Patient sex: M
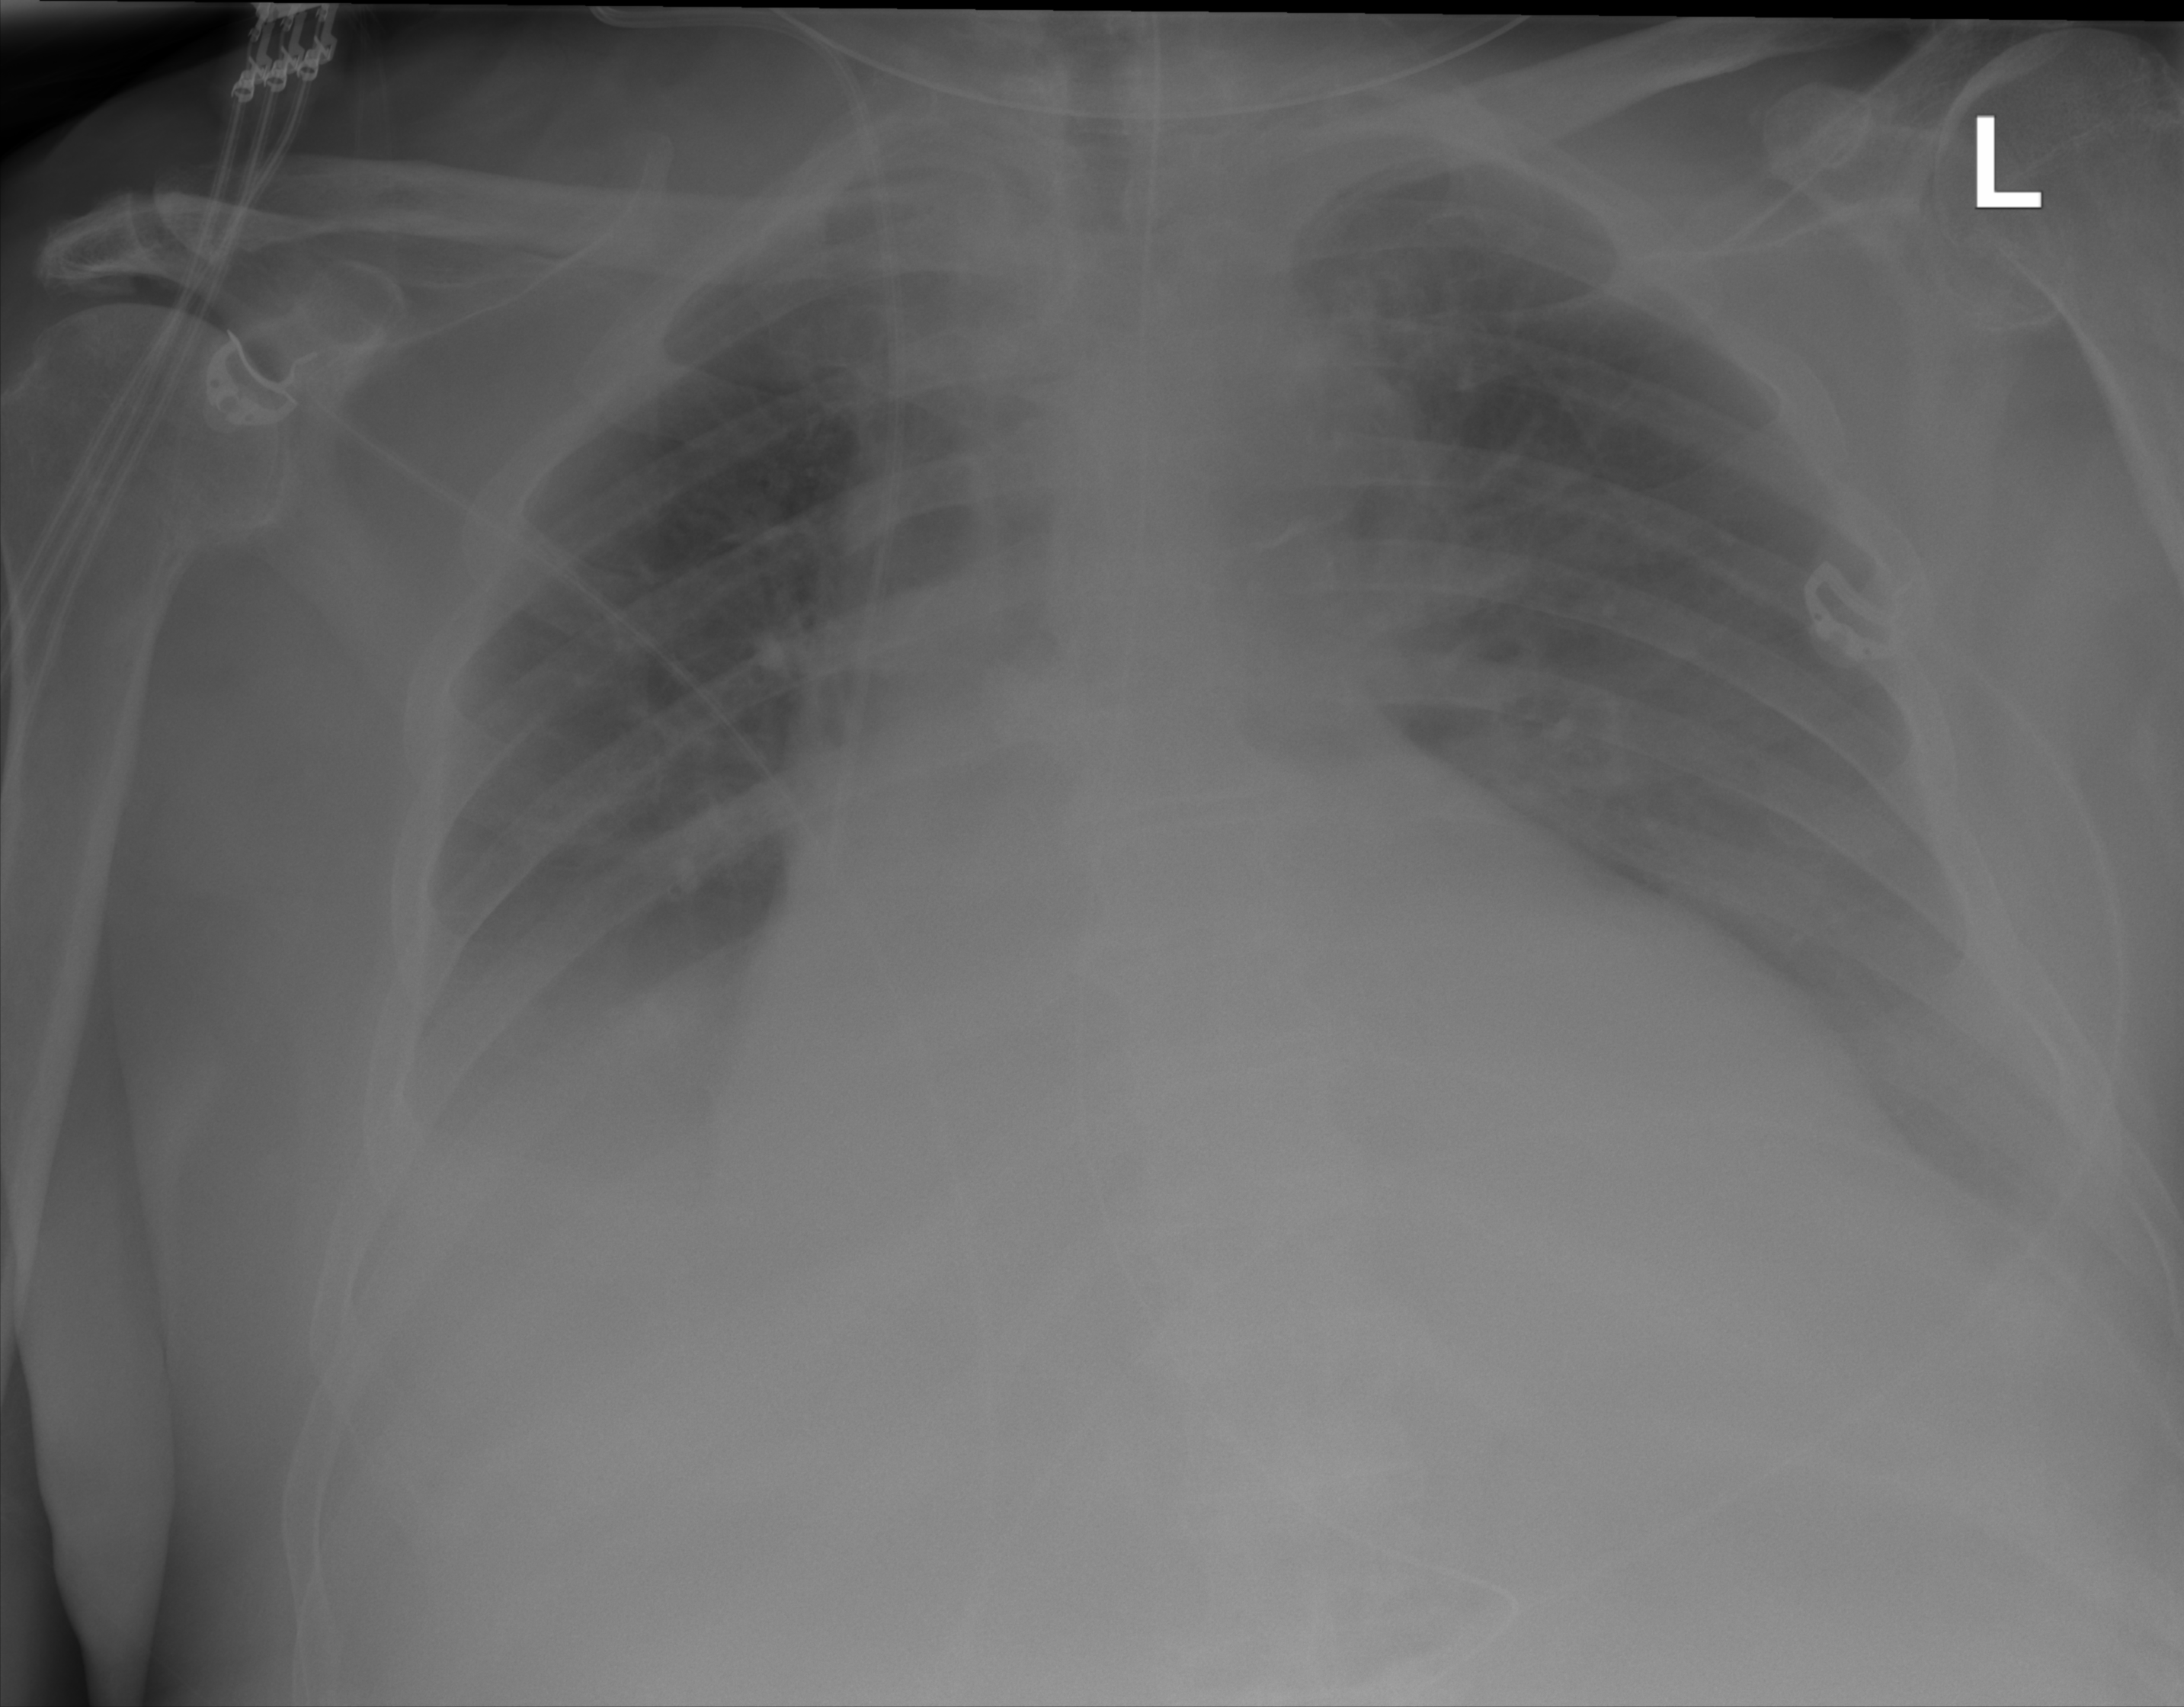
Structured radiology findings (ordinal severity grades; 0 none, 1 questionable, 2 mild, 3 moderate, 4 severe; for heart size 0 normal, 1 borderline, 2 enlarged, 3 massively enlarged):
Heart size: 2
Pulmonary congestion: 0
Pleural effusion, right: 2
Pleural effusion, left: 2
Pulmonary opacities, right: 0
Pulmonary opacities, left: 0
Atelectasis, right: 2
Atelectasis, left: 2